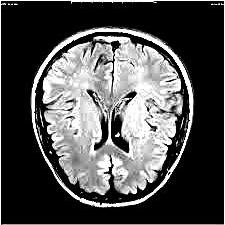
Label: notumor